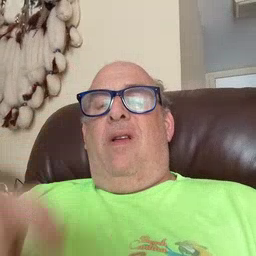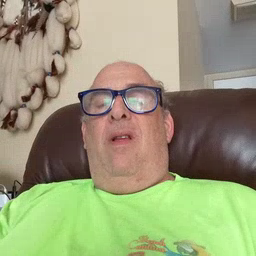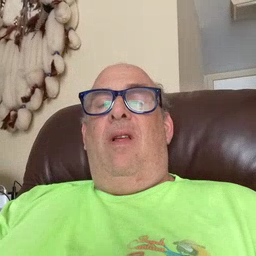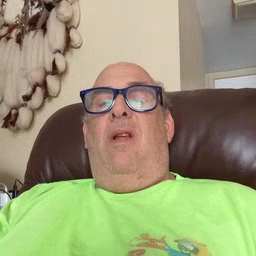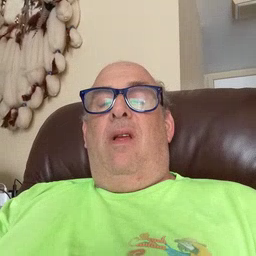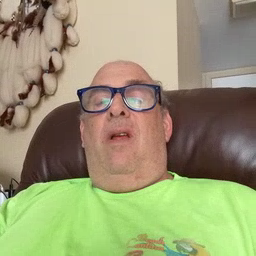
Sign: why